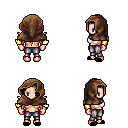
a pixel art fantasy rpg character, female body template, human, light skin, gold arm armor, metal pants, white blonde ponytail hairstyle, cloth hood, black slippers, four views (front, back, left, right), 2x2 character sprite sheet, small pixel art, hard edges, no anti-aliasing